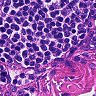
Metastatic tissue present: no